Question: So I just downloaded Spring Tool Suite, created a new Maven project, and am confused as to how to get Log4j integrated into my project.
Here is my project structure and the class I'm trying to create a logger in. Please note that none of these imports listed under LoggerFactory work - every time I select one it says 'LoggerFactory.getLogger cannot be resolved to a type'.

And here is my pom.xml file:
'''
<?xml version="1.0" encoding="UTF-8"?>
<project xmlns="http://maven.apache.org/POM/4.0.0" xmlns:xsi="http://www.w3.org/2001/XMLSchema-instance"
xsi:schemaLocation="http://maven.apache.org/POM/4.0.0 http://maven.apache.org/xsd/maven-4.0.0.xsd">
<modelVersion>4.0.0</modelVersion>
<groupId>org.test</groupId>
<artifactId>demo</artifactId>
<version>0.0.1-SNAPSHOT</version>
<packaging>jar</packaging>
<name>demo</name>
<description>Demo project for Spring Boot</description>
<parent>
<groupId>org.springframework.boot</groupId>
<artifactId>spring-boot-starter-parent</artifactId>
<version>1.1.8.RELEASE</version>
<relativePath/> <!-- lookup parent from repository -->
</parent>
<dependencies>
<dependency>
<groupId>org.springframework.boot</groupId>
<artifactId>spring-boot-starter-web</artifactId>
</dependency>
<dependency>
<groupId>org.springframework.boot</groupId>
<artifactId>spring-boot-starter-test</artifactId>
<scope>test</scope>
</dependency>
<dependency>
<groupId>org.springframework</groupId>
<artifactId>spring-context</artifactId>
<version>4.1.1.RELEASE</version>
<scope>runtime</scope>
</dependency>
<dependency>
<groupId>org.springframework</groupId>
<artifactId>spring-core</artifactId>
<version>4.1.1.RELEASE</version>
</dependency>
<dependency>
<groupId>org.apache.logging.log4j</groupId>
<artifactId>log4j-api</artifactId>
<version>2.1</version>
</dependency>
<dependency>
<groupId>org.apache.logging.log4j</groupId>
<artifactId>log4j-core</artifactId>
<version>2.1</version>
</dependency>
<dependency>
<groupId>log4j</groupId>
<artifactId>log4j</artifactId>
<version>1.2.17</version>
</dependency>
</dependencies>
<properties>
<project.build.sourceEncoding>UTF-8</project.build.sourceEncoding>
<start-class>demo.Application</start-class>
<java.version>1.7</java.version>
</properties>
<build>
<plugins>
<plugin>
<groupId>org.springframework.boot</groupId>
<artifactId>spring-boot-maven-plugin</artifactId>
</plugin>
</plugins>
</build>
</project>
'''
How do I solve this problem?
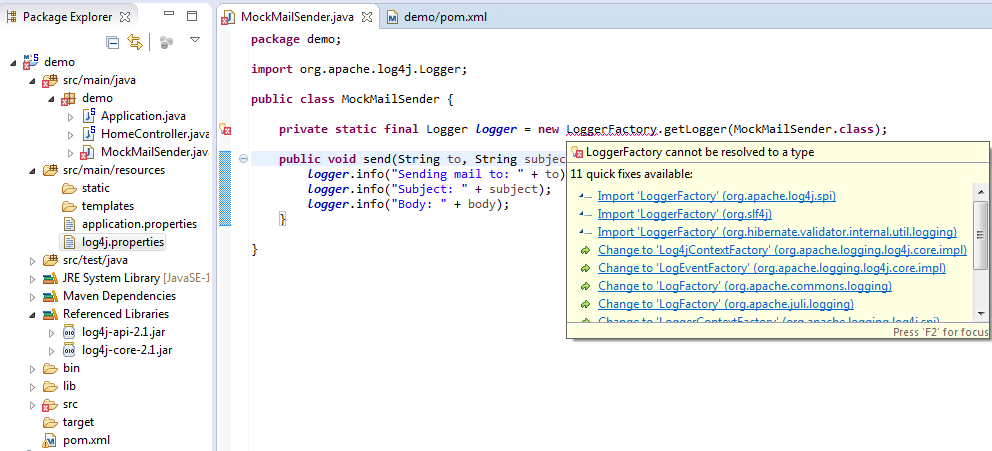
Answer: Build and Install you project after you have made an entry for Log4j in your pom.xml
Remove these entries for log4j from your pom.xml
'''
<dependency>
<groupId>org.apache.logging.log4j</groupId>
<artifactId>log4j-api</artifactId>
<version>2.1</version>
</dependency>
<dependency>
<groupId>org.apache.logging.log4j</groupId>
<artifactId>log4j-core</artifactId>
<version>2.1</version>
</dependency>
'''
And only a single entry is sufficient for log4j in your pom
Also always reference Log4j as below in your class
'''
private final static Logger LOGGER = Logger
.getLogger(classname.class.getName());
'''